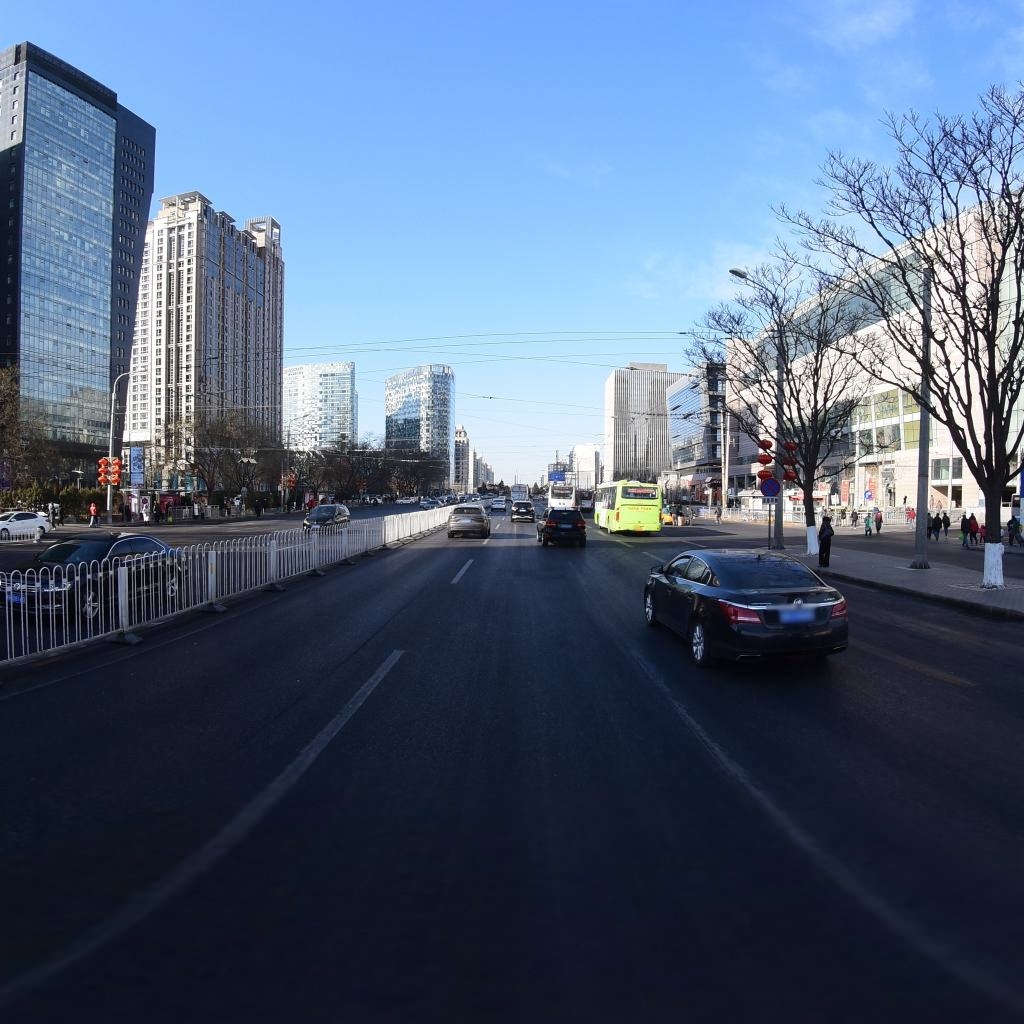
Region: Dongcheng
Road damage annotations: longitudinal crack